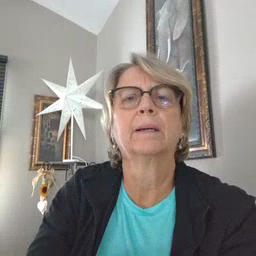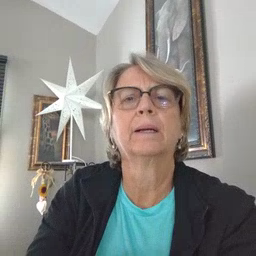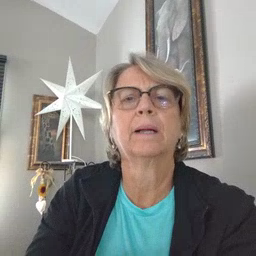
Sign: beside